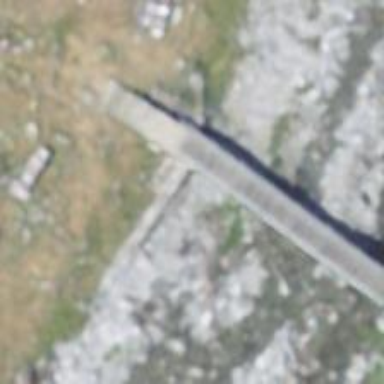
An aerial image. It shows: Path leading to bridge.